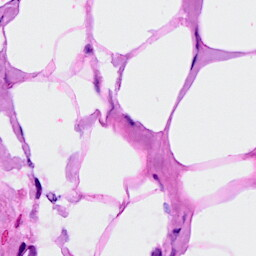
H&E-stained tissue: Breast